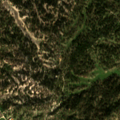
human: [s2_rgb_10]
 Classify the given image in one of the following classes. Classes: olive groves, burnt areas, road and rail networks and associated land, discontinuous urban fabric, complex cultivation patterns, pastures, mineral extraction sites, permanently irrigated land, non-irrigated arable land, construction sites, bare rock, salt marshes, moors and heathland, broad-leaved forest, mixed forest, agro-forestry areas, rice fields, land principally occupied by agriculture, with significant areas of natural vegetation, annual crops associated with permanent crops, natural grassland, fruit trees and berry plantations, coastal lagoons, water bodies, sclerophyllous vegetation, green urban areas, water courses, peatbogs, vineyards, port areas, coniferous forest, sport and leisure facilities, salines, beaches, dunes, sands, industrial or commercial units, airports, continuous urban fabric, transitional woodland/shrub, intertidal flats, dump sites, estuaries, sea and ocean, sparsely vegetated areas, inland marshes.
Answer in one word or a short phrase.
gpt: non-irrigated arable land, agro-forestry areas, broad-leaved forest